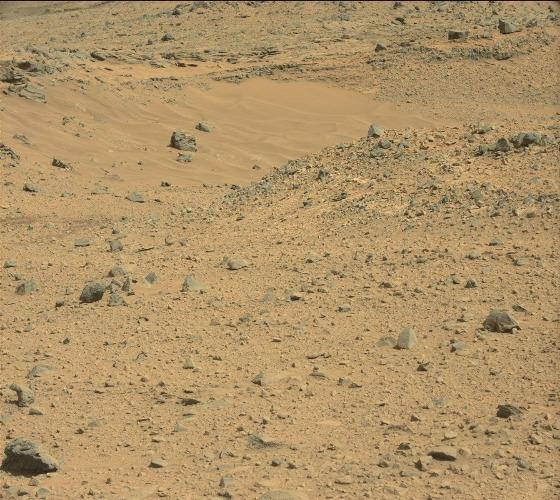
Terrain classes present: Bedrock, Gravel / Sand / Soil, Rock, Shadow